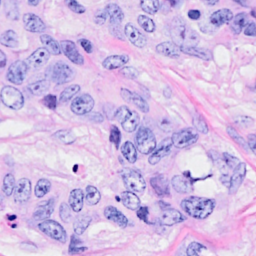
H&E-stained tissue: Breast